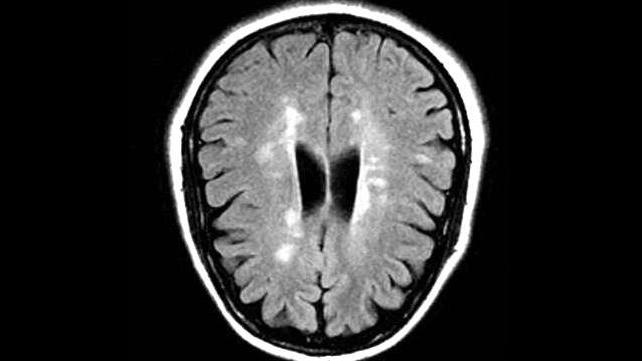
Label: notumor